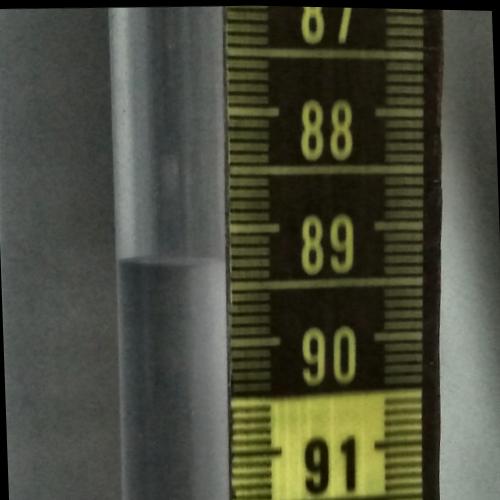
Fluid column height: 89.3 cm